Question: I used nvprof and nvidia-smi to monitor the GPU power dissipation respectively, but observed different results, summarized in the table below.
'''
----------------------------------------------------------------
gpu | busy | idle
model | nvprof[Watt] smi[Watt] | nvprof[Watt] smi[Watt]
----------------------------------------------------------------
M2090 | ~151 ~151 | ~100 ~75
K20 | ~105 ~102 | ~63 ~43
----------------------------------------------------------------
'''
note 0: "busy" means my code is running on the monitored GPU
note 1: nvprof reports the power for all the devices. So my way to get the "idle" power using nvprof for a specific GPU is simply to have the code running on another GPU.
note 2: nvidia-smi reports a couple of different quantities about power, but I was focusing on "power draw"
note 3: cuda version: 5.5
So my question is: why is the power reported by nvidia-smi generally smaller than nvprof, and why does this discrepancy become larger when the idle power is monitored? and ultimately, which utility should I trust more?
Also, just to make sure, does the power that the two utilies measure refer to the input electric power (P=I*U) rather than the output thermal power, right?
Thanks a lot for any advice!
---
@njuffa and @talonmies 's speculation makes very good sense. So I explored smi a little bit more for power analysis. The results, however, do not make sense to me.

additional notes:
1. The discontinuity of the red data is because I directly used the timestamp reported by smi, which has low resolution (sec). Besides, for illustration purpose p0 is assigned an numerical value of 20 and p1 of 10. So for most of the time, the GPU is put into its full performance state (this is odd), except for the "busy" case, where the GPU somehow drops to p1 during 15~18s (odd).
2. It is not until ~21.3s that cudaSetDevice() is invoked for the very first time. So the power rise and p-state change that occurs at ~18s is rather odd.
3. "busy power" is measured when my GPU code is set to the background, and smi put into an infinite loop to query the power and p-state repeatedly until the background process terminates. "idle power" is measured simply by launching smi 50 times. Apparently in the latter case, smi exhibits larger overhead, which is again, odd.
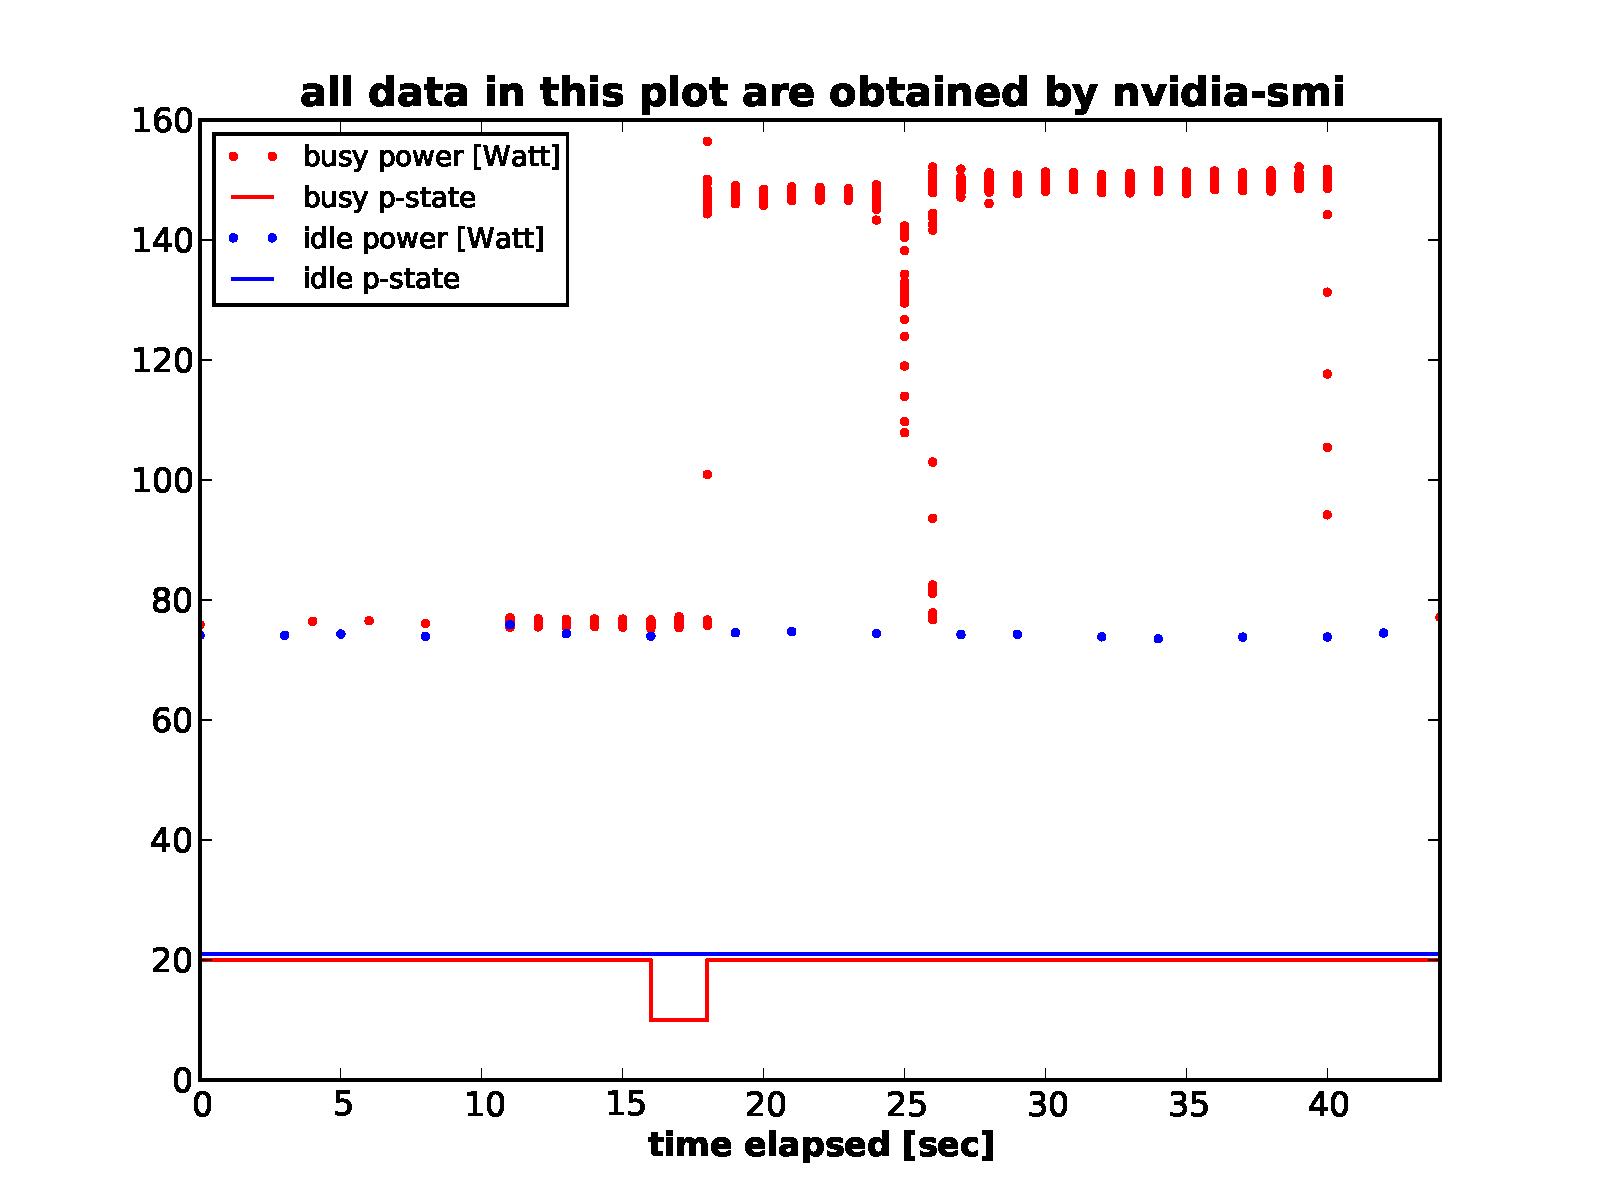
Answer: Ignore the p-states. They are confusing you.
nvprof (alone) uses substantially more of the GPU than does nvidia-smi (alone). So the "idle" power consumed when running nvprof is higher than it is when just doing nvidia-smi. nvprof fires up a number of engines on the GPU, whereas nvidia-smi simply fires up some registers and maybe some I2C circuitry.
The GPU has a number of p-states, and a true idle p-state is P8 or below (i.e. larger).
Just running nvidia-smi can (frequently will) raise the p-state of the GPU, briefly, from a "true idle" P-state to a higher one, like P0. This does not tell you:
- how long the p-state elevation is occurring (the sampling period of nvidia-smi is too coarse)
- how much power is actually getting consumed. Yes, p-state is an indicator, but does not tell you anything in a calibrated way. A GPU can be more or less "idle" while at P0 (for instance, put your GPUs in persistence mode).
The discrepancy between the two measurements has already been explained. The graph and additional update is not serving any useful purpose, it's just confusing you.
If you want to measure power, use either approach. It's clear that they are quite correlated for the GPU "busy" case, and the fact that they appear to be different in the "idle" case simply means you're making assumptions about "idle" in both cases which simply aren't true.